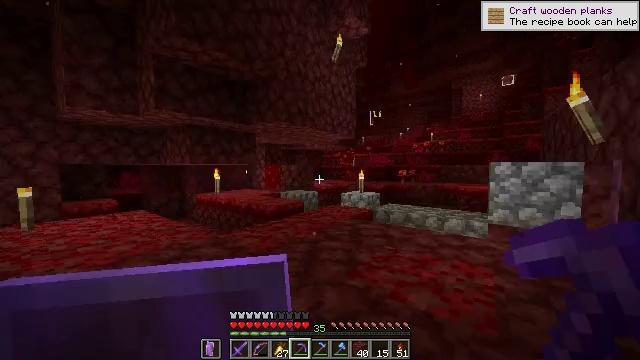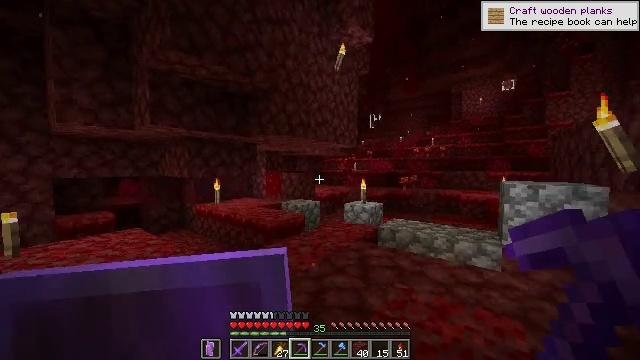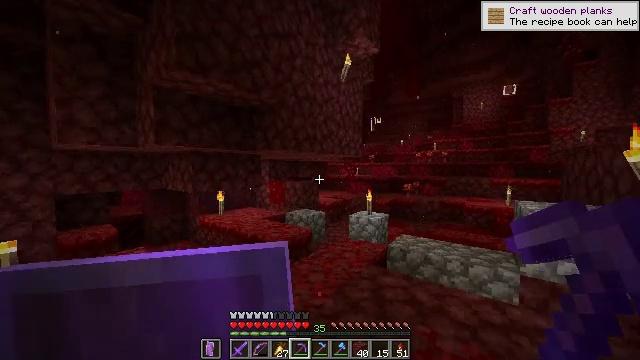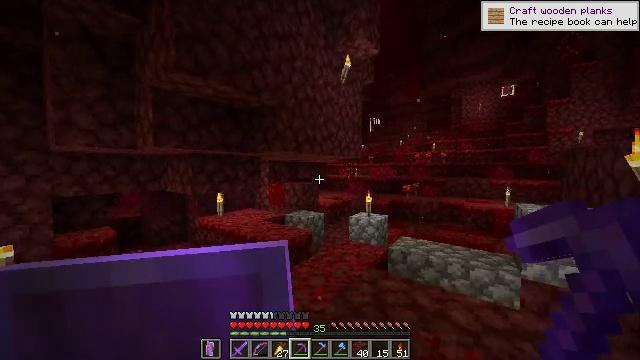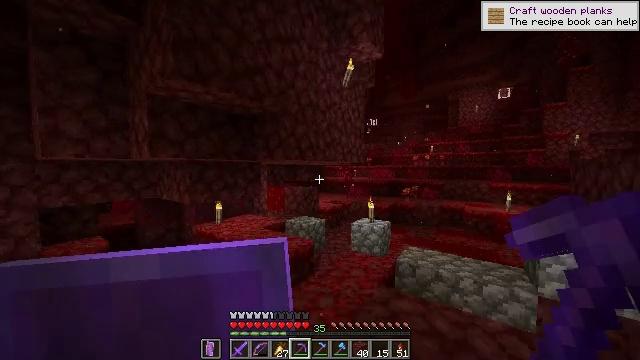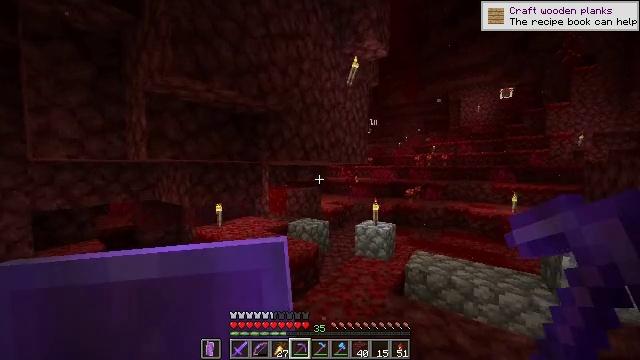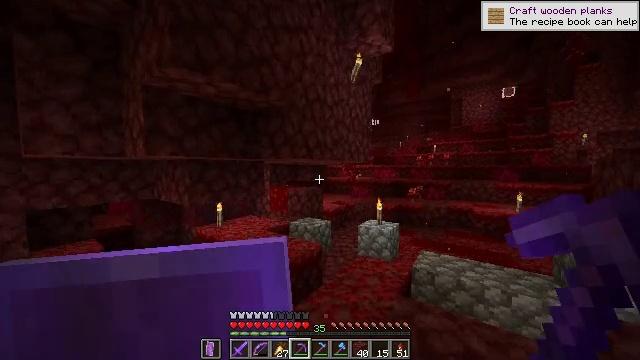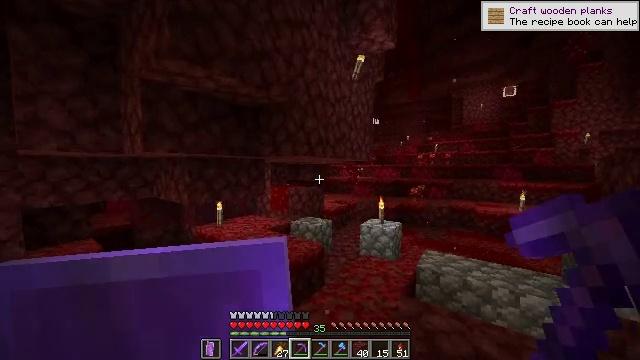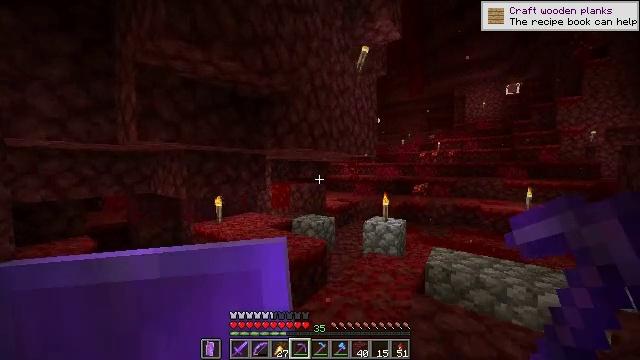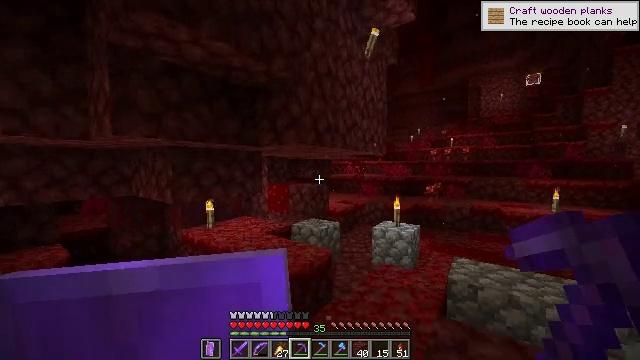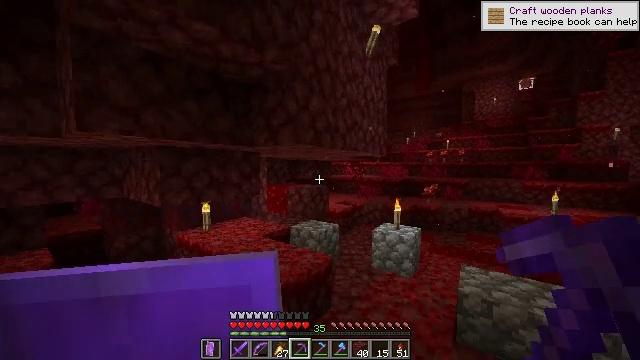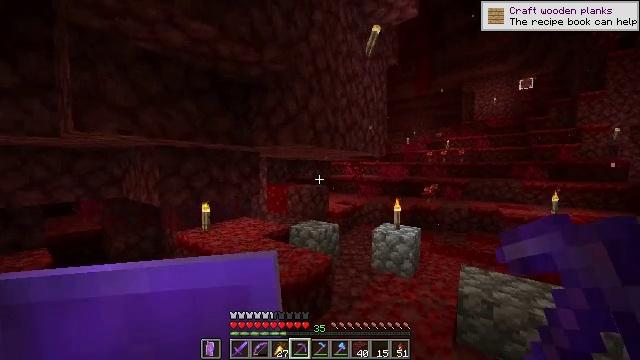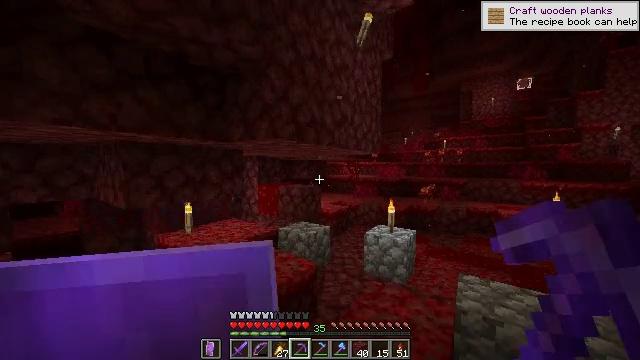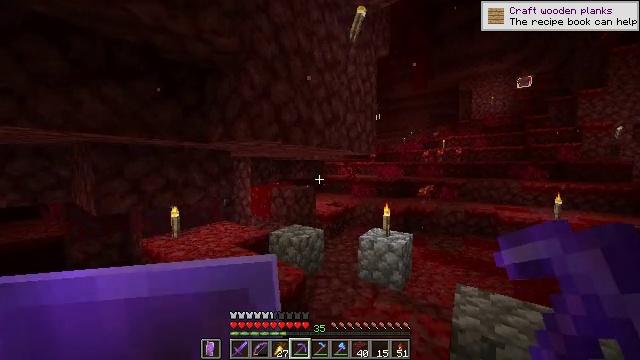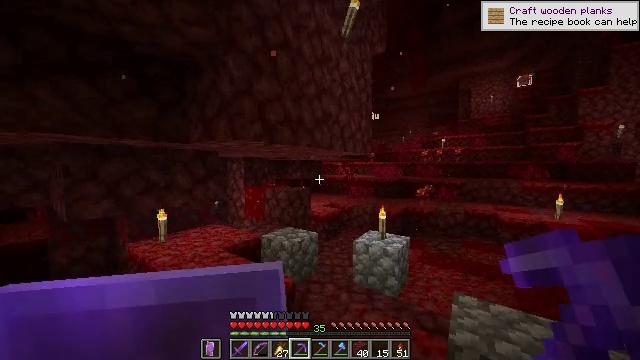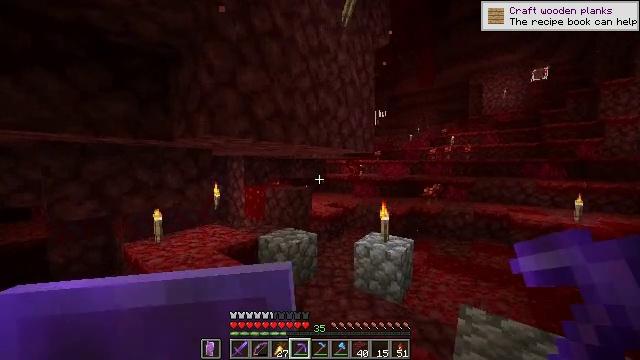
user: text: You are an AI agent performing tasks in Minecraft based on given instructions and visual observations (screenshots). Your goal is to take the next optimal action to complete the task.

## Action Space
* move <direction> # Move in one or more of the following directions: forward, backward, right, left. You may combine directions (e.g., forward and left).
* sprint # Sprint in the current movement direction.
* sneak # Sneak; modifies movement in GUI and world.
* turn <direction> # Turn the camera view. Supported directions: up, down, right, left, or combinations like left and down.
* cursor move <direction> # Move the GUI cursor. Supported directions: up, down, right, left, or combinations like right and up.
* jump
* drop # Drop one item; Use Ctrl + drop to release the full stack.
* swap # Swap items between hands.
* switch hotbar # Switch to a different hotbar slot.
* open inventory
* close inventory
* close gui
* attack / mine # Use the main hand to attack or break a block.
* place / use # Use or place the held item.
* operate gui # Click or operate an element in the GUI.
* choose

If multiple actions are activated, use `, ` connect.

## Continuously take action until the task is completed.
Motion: motion action
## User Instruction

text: Harvest nether wart blocks for resources.
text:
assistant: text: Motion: move forward, sprint, jump
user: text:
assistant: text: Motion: move forward, sprint, jump
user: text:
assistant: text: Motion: move forward, sprint, jump
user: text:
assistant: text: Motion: move forward, sprint, turn right, jump
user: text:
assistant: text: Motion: move forward, sprint
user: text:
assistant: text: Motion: move forward, sprint
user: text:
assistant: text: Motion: move forward, sprint
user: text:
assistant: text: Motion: move forward, sprint
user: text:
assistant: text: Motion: move forward, sprint
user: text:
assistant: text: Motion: move forward and move right, sprint
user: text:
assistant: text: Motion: move forward and move right, sprint
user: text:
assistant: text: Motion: move forward and move right, sprint
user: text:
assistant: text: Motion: move forward and move right, sprint
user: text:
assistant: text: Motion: move forward and move right, sprint
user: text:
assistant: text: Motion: move forward and move right, turn left
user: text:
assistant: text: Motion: move forward and move right, turn left and down
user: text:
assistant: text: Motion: move forward and move right, turn left and down
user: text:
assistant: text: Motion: move forward and move right, turn left
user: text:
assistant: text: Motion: move right
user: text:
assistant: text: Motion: move right
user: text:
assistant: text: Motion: move right
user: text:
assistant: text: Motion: no_op
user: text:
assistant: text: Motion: no_op
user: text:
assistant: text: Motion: no_op
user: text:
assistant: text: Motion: no_op
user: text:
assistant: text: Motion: no_op
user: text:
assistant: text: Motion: no_op
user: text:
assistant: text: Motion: no_op
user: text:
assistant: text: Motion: no_op
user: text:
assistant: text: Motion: no_op